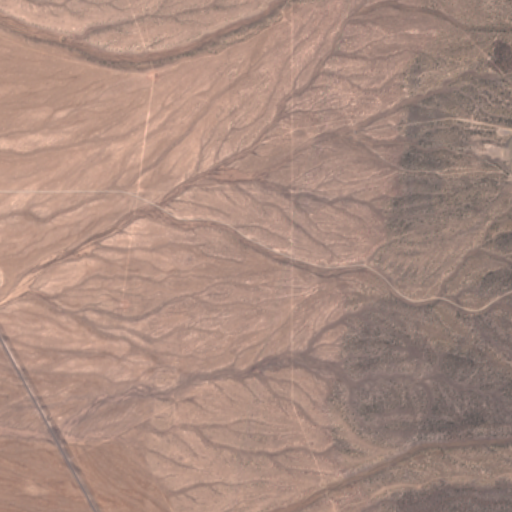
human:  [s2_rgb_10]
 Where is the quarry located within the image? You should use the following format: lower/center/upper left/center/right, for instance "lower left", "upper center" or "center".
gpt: The quarry is located in the upper right of the image.
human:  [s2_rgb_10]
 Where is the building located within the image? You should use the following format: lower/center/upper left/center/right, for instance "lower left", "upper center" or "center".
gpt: The building is located in the upper right of the image.
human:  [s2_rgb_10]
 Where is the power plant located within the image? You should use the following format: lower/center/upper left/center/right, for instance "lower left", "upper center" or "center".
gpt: There is no power plant in the image.